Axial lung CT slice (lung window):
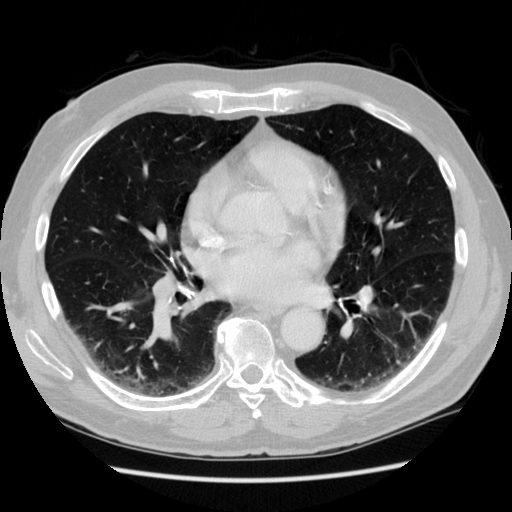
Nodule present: no